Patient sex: F
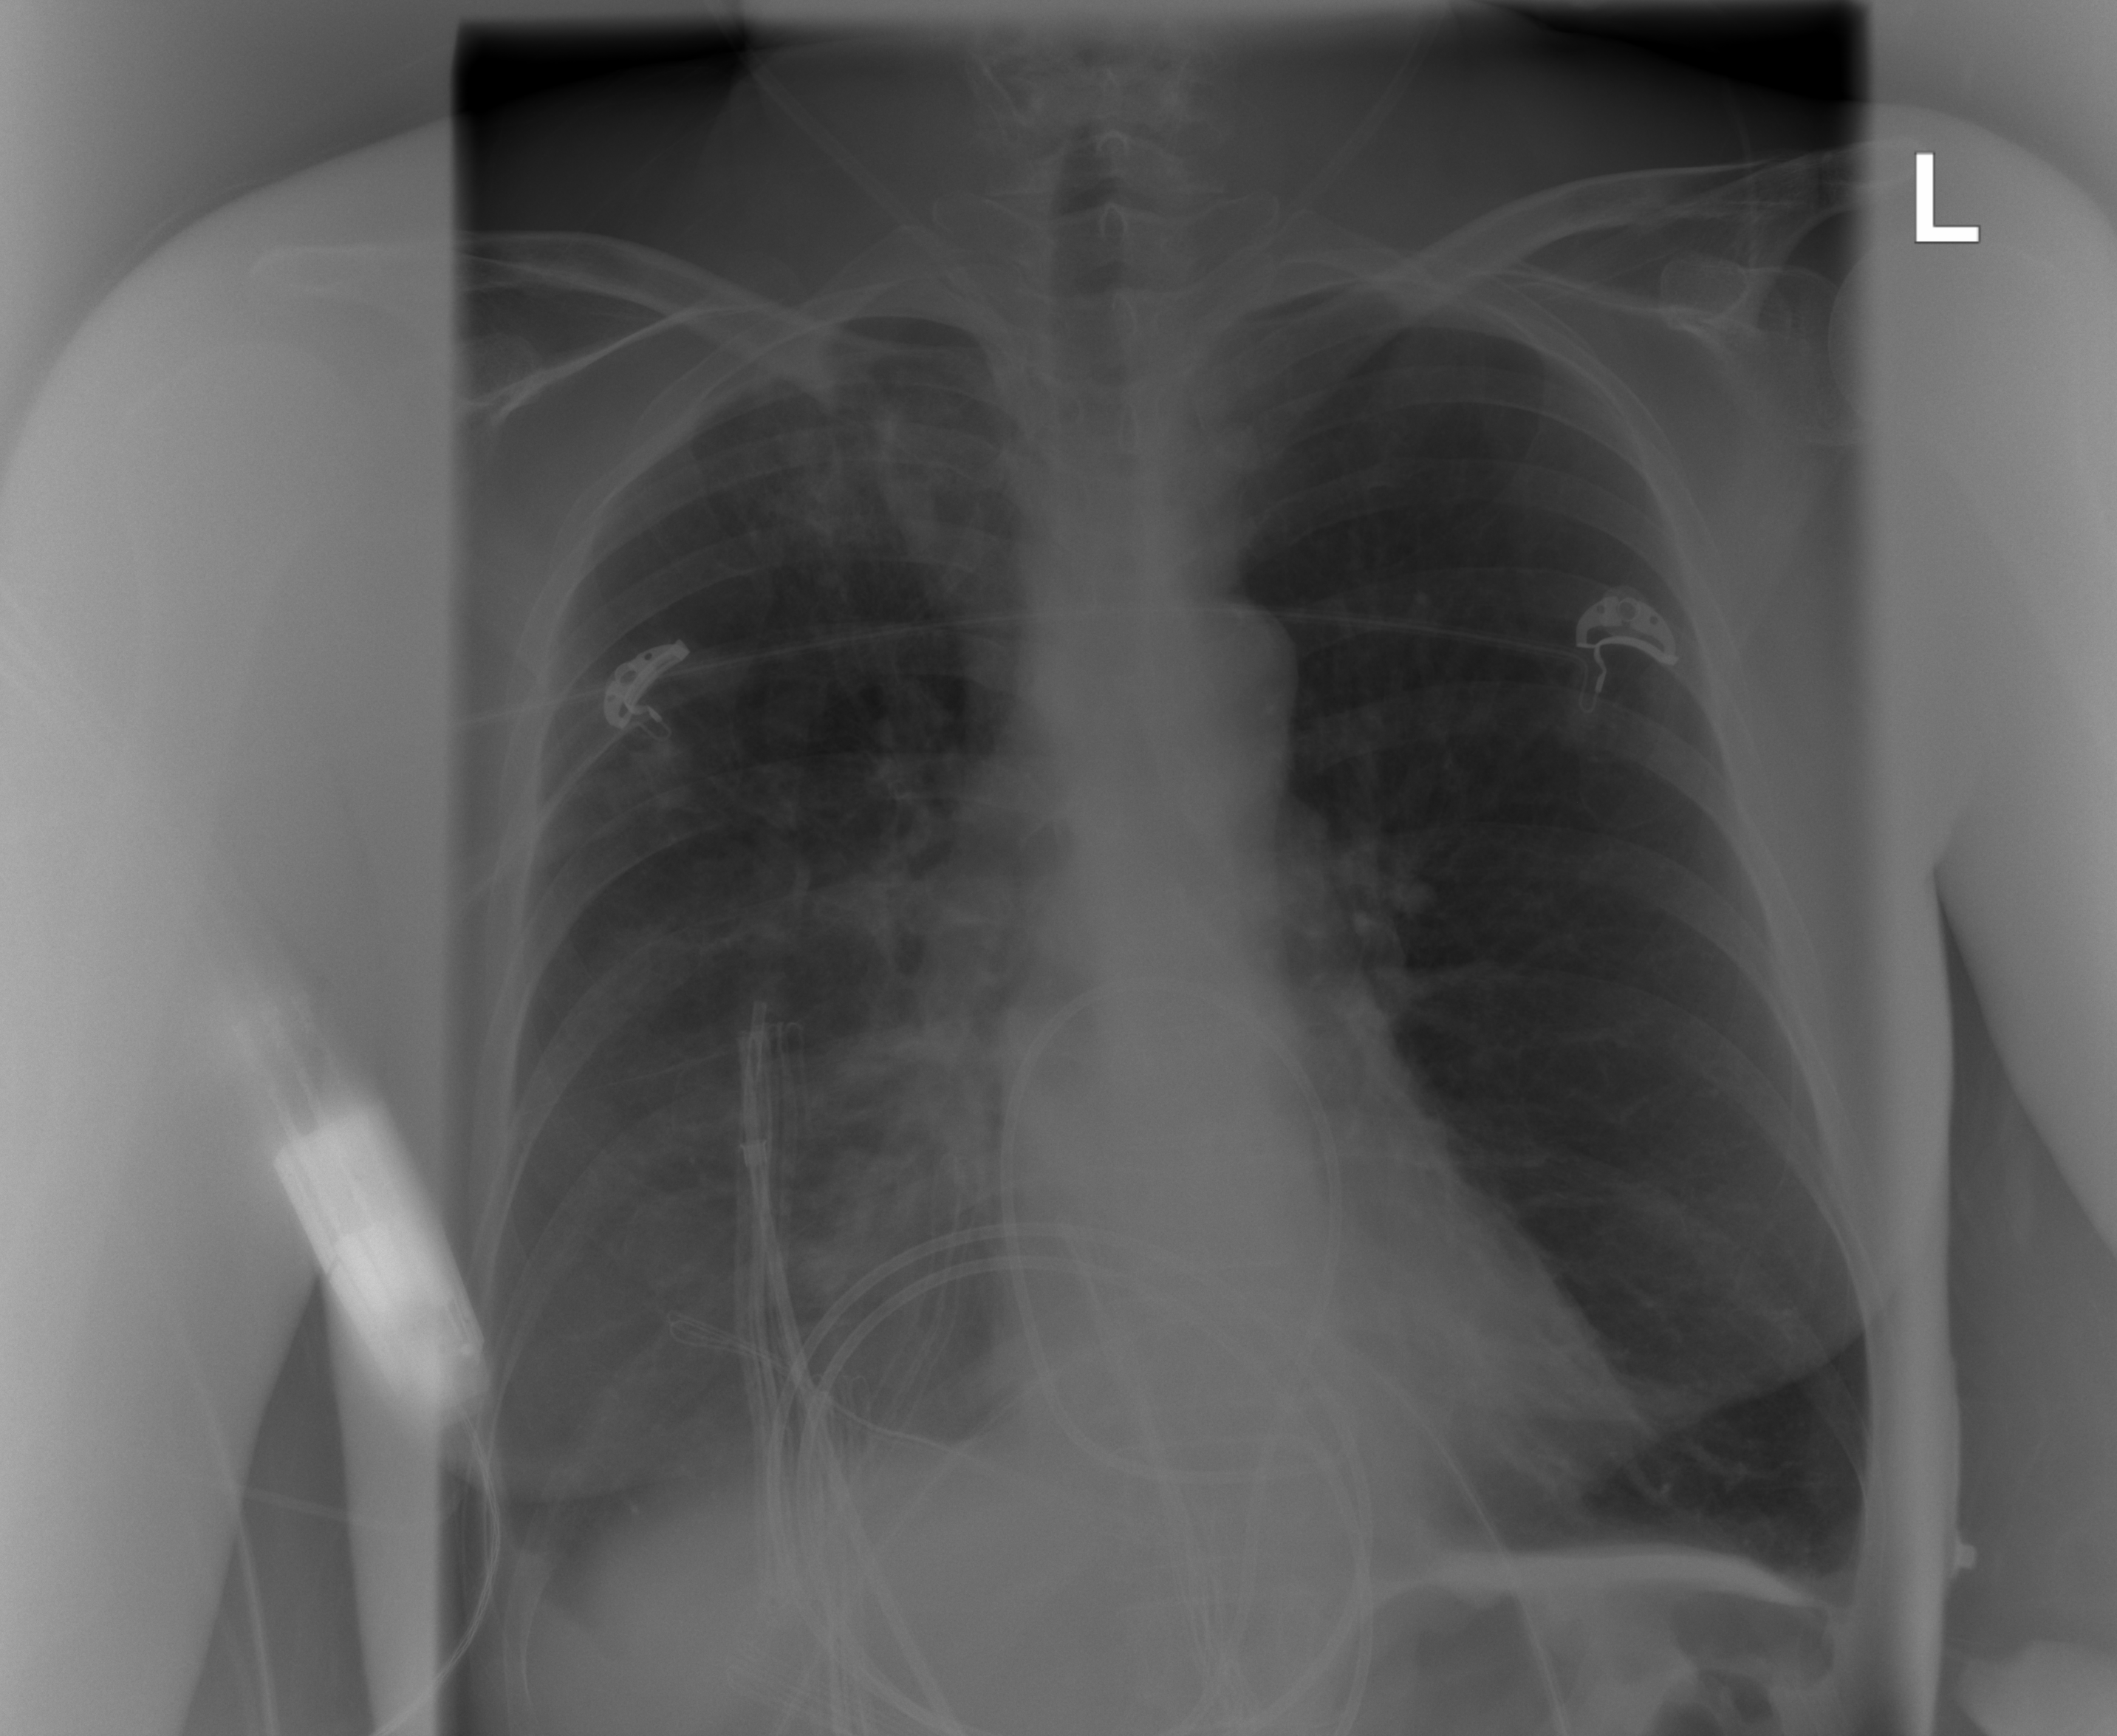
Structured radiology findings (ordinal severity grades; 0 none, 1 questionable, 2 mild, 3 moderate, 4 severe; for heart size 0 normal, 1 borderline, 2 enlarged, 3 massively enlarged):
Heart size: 0
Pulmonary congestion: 0
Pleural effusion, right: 2
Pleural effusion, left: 1
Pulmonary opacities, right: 0
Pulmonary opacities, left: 0
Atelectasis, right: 2
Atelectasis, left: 0